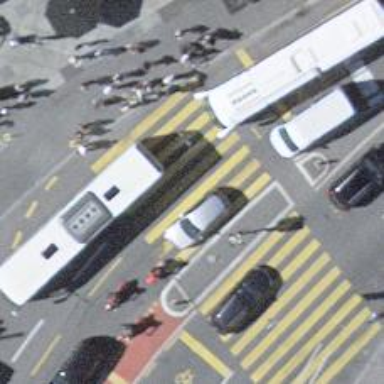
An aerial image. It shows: Crossing with traffic signals. It is zebra crossing.